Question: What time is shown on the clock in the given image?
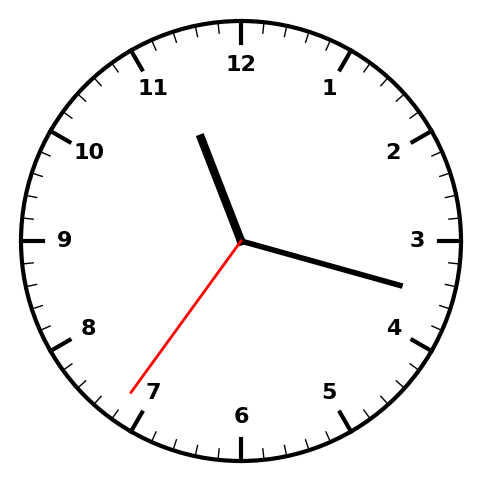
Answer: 11:17:36